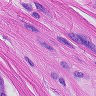
Metastatic tissue present: yes